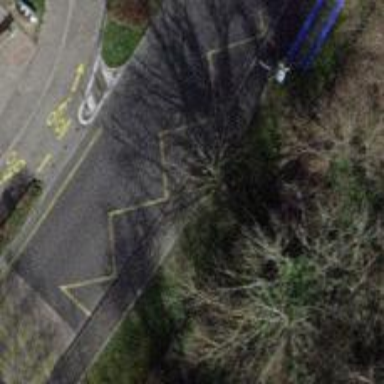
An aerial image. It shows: Bus stop with sheltered platform for public transport.